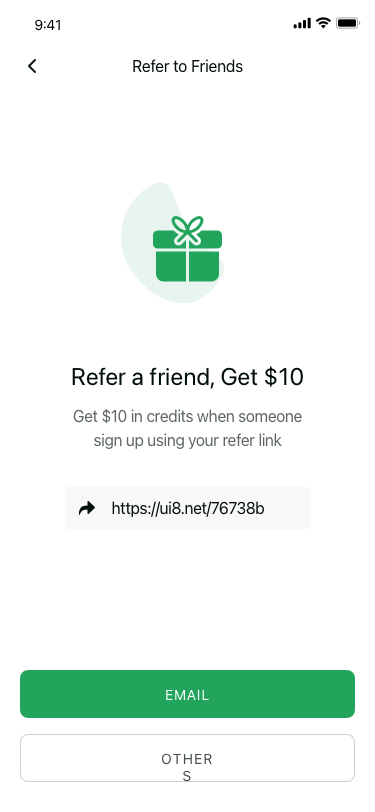
Text in this UI design:
Others
Refer a friend, Get $10
Get $10 in credits when someone sign up using your refer link
https://ui8.net/76738b